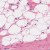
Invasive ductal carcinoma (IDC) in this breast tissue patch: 0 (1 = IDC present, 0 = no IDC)